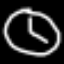
Label: clock